Interaction volume radius: 10 \u00c5
Interaction volume height: 15 \u00c5
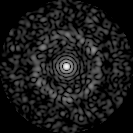
Disorder parameter: 0.8243